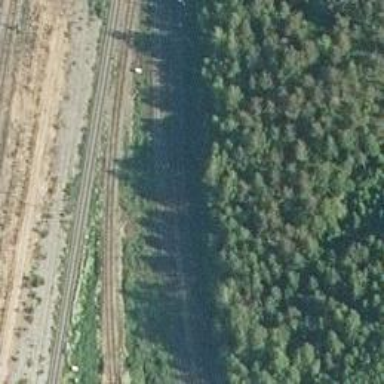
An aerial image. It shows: Railway signal.